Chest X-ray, PA view. Patient: 50 years old, sex F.
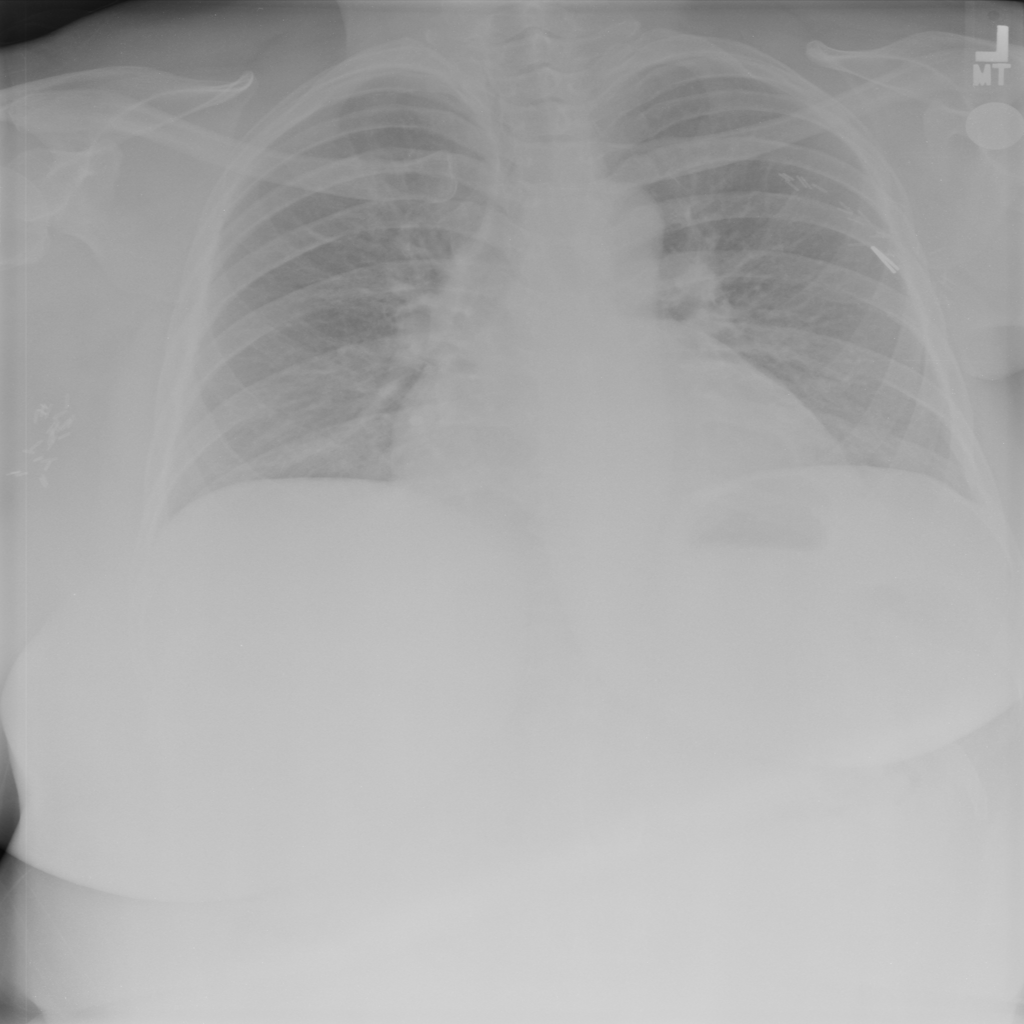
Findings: No Finding